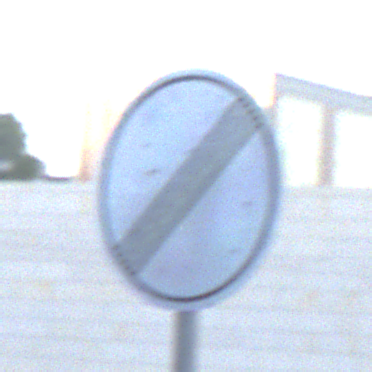
Verkehrszeichen: EndeSaemtlicherBegrenzungen
Umgebung: Outdoor, Urban
Tageszeit: SunriseSunset
Wetter: Clear
Licht: Natural
Jahreszeit: NotSpecified
Kontrast: LowContrast